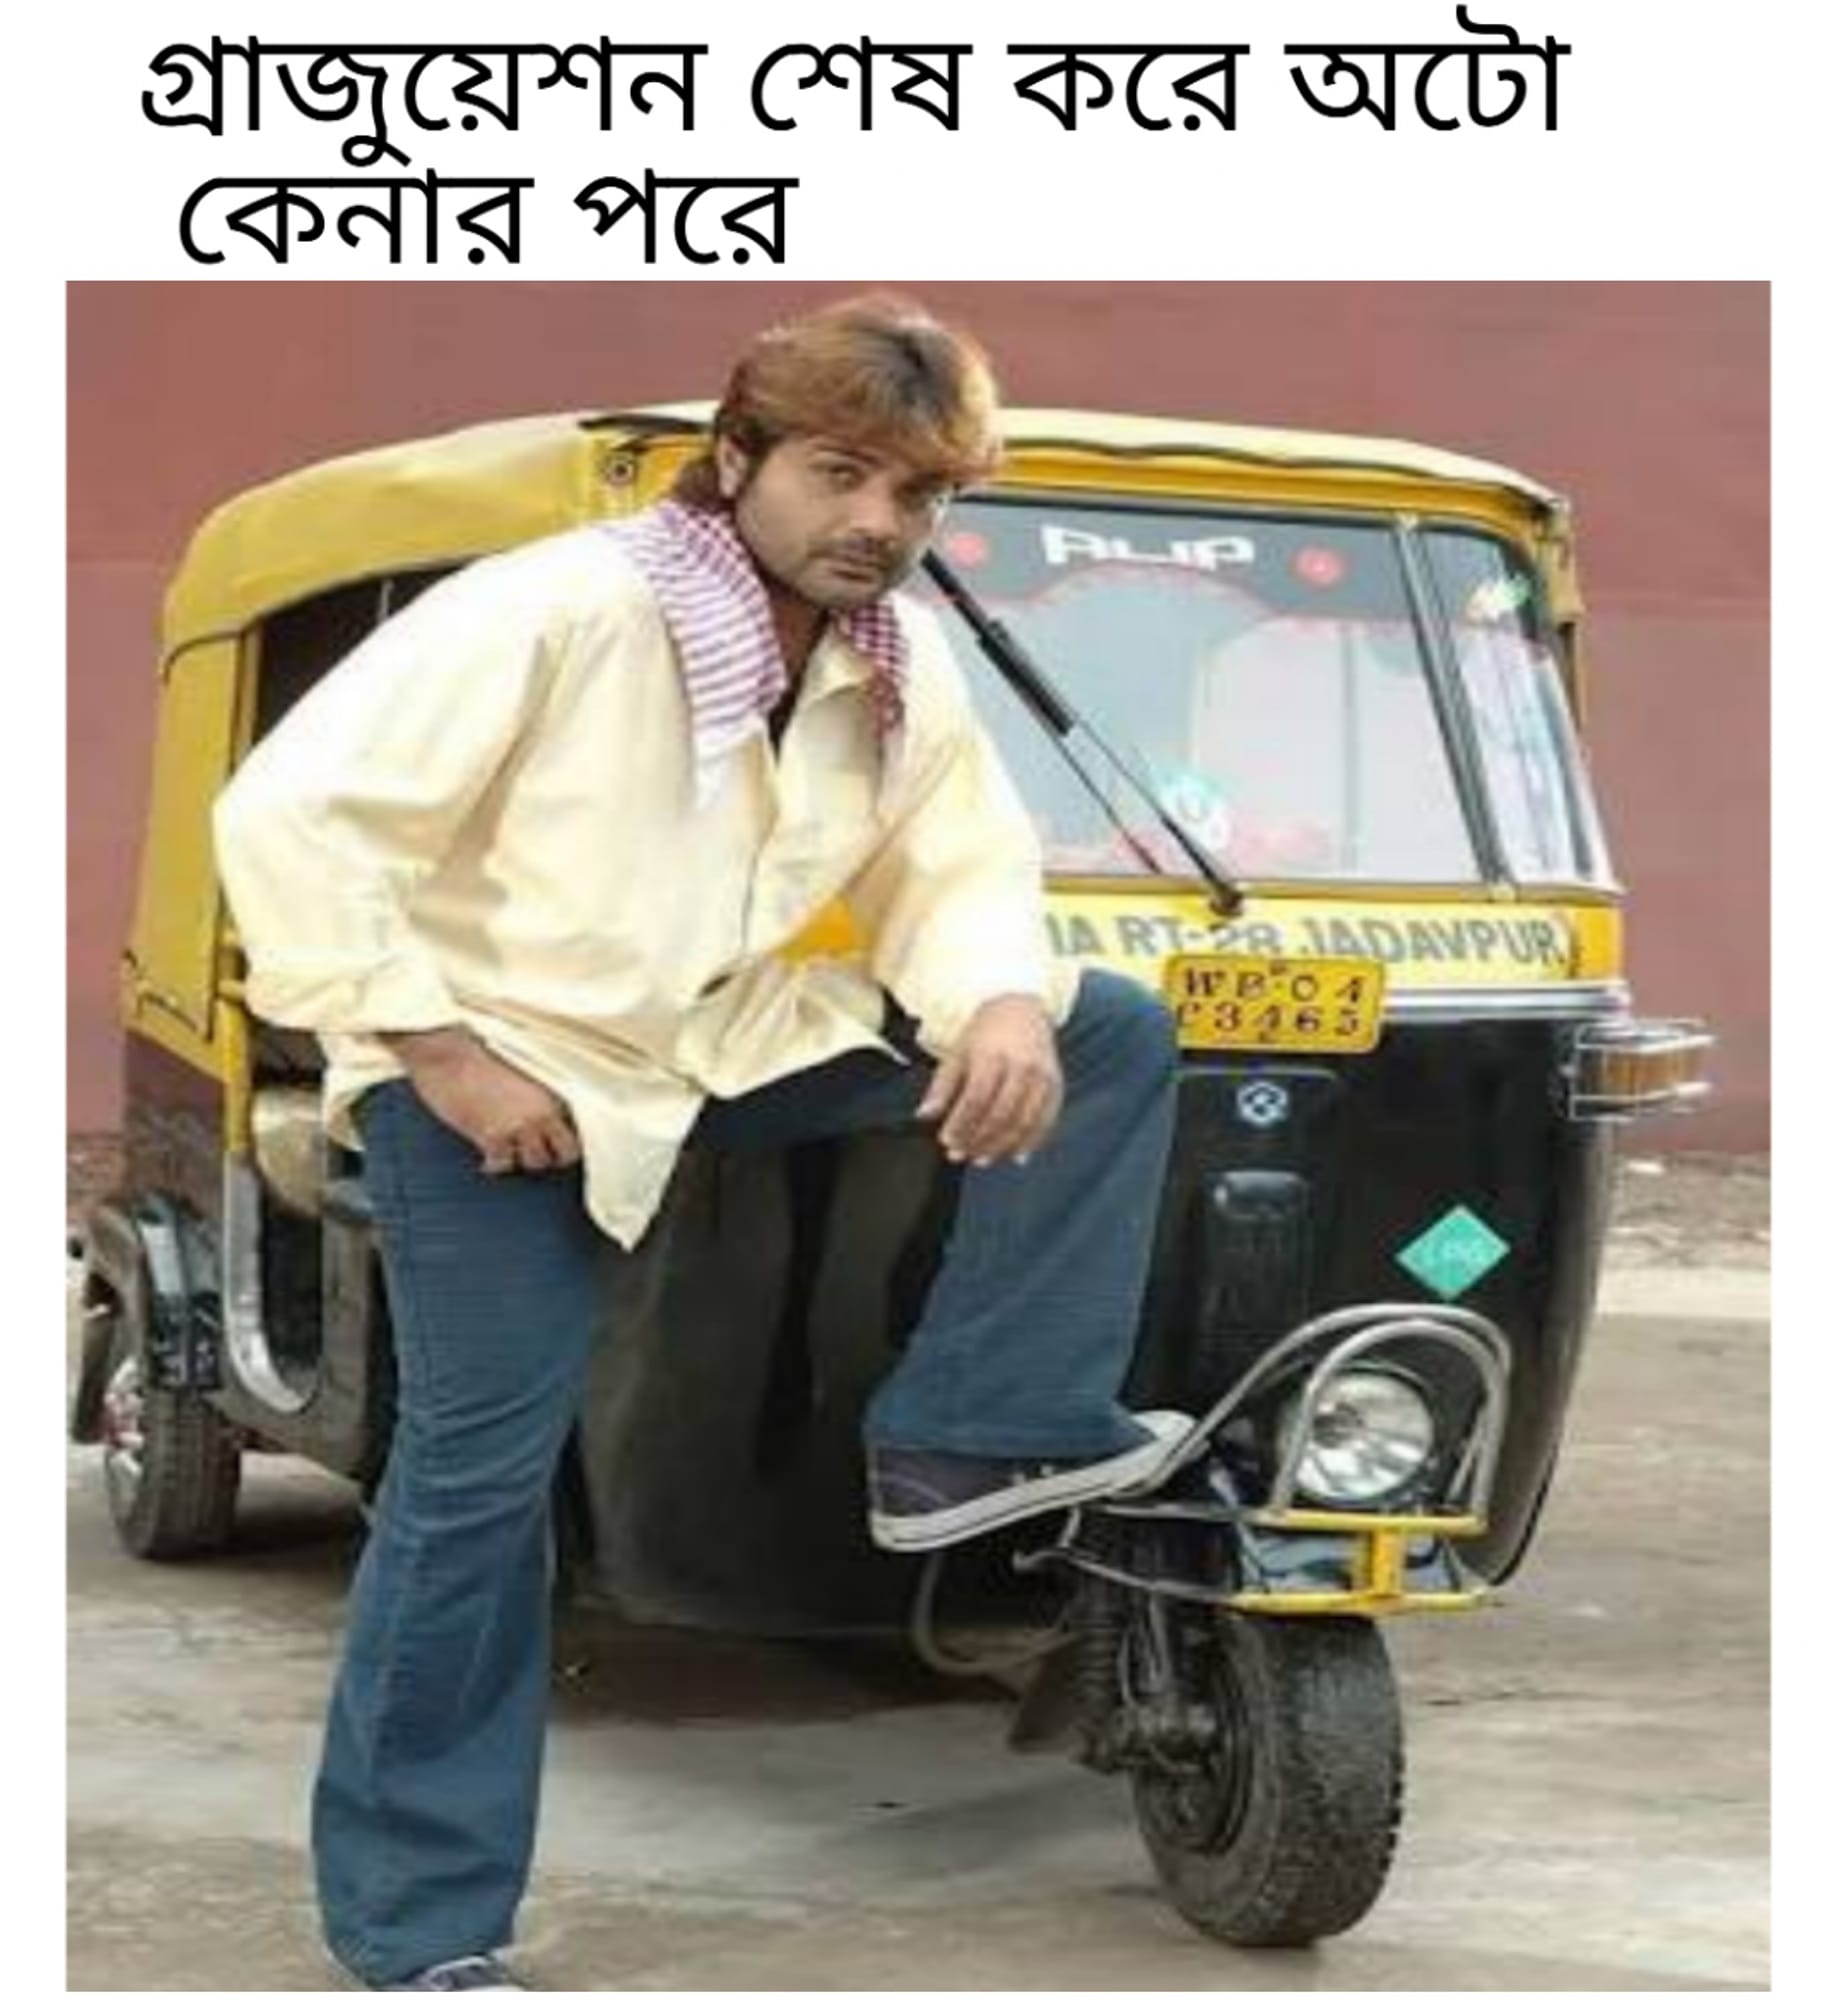
Caption: গ্রাজুয়েশন শেষ করে অটো কেনার পরে
Label: non-hate